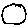
Label: circle